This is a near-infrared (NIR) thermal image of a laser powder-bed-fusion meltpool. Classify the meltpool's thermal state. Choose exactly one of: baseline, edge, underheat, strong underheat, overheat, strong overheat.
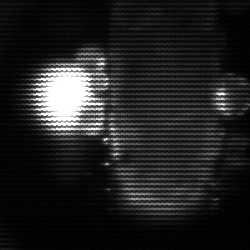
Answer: strong underheat